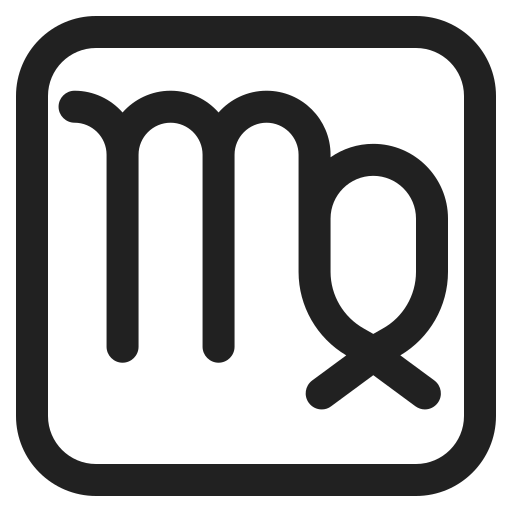
virgo high contrast